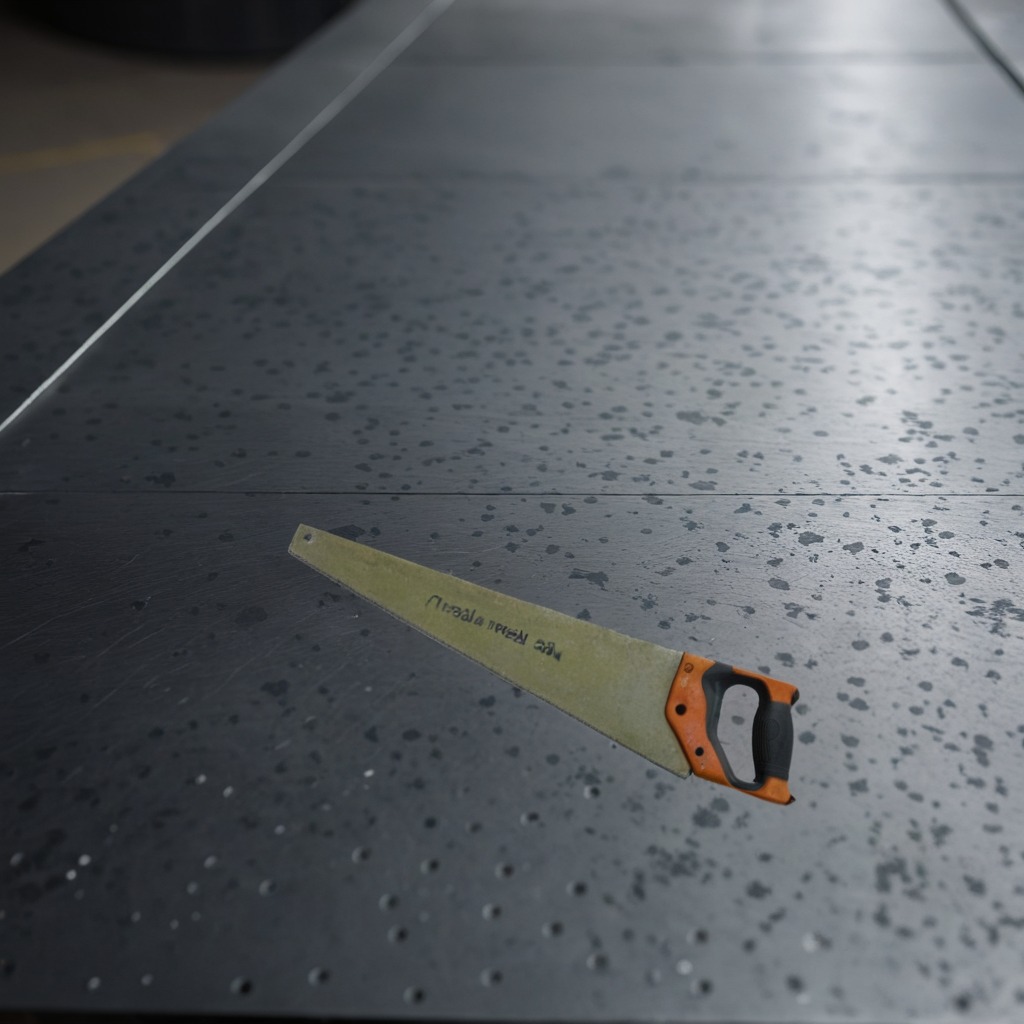
A handheld metal saw is lying on a cold steel table in a mining workshop.